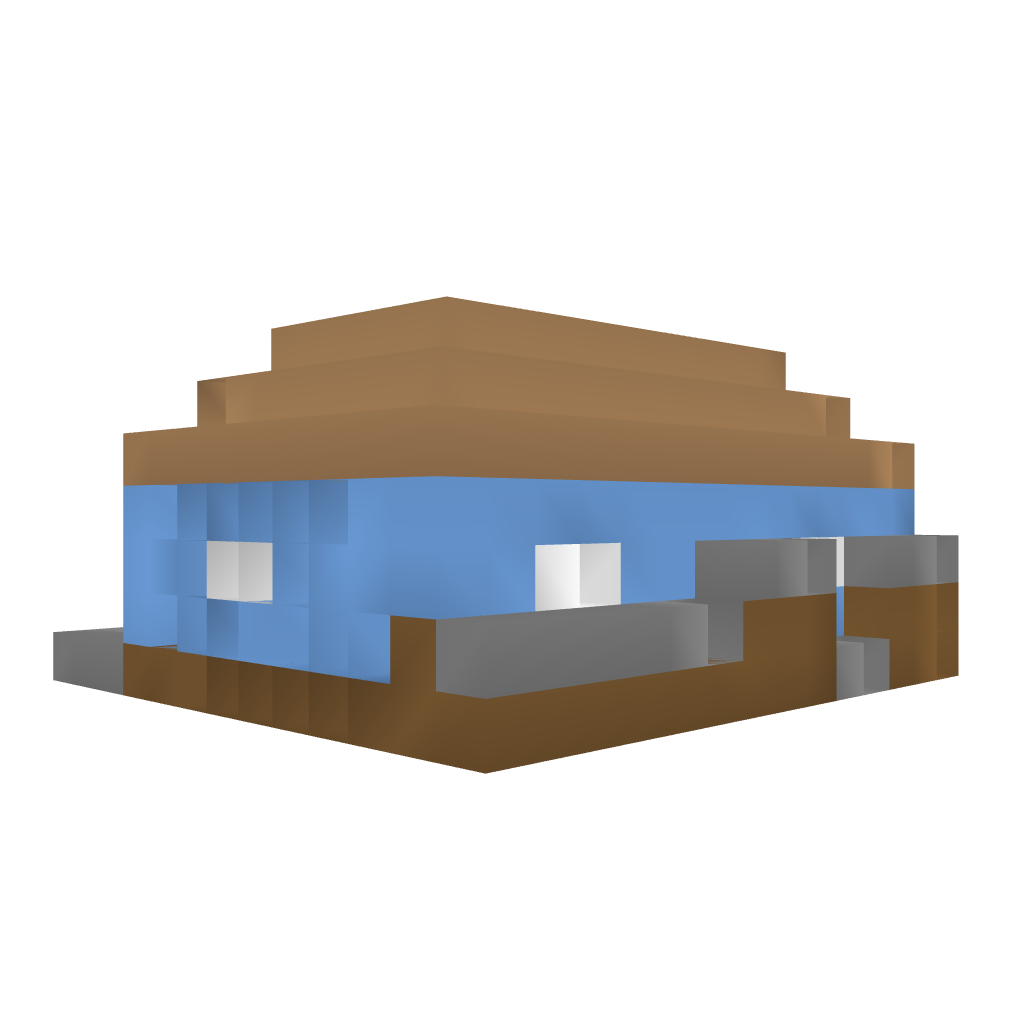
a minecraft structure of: Kleine Hütte good quality